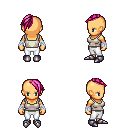
a pixel art fantasy rpg character, female body template, human, tanned skin, white pirate shirt, white pants, pink long mohawk hairstyle, white cloth bandages, metal boots, four views (front, back, left, right), 2x2 character sprite sheet, small pixel art, hard edges, no anti-aliasing